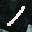
Label: 1